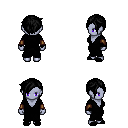
a pixel art fantasy rpg character, female body template, dark elf, purple skin, black robe, metal pants, black pixie cut hairstyle, cloth bracers, black slippers, four views (front, back, left, right), 2x2 character sprite sheet, small pixel art, hard edges, no anti-aliasing